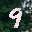
Label: 9